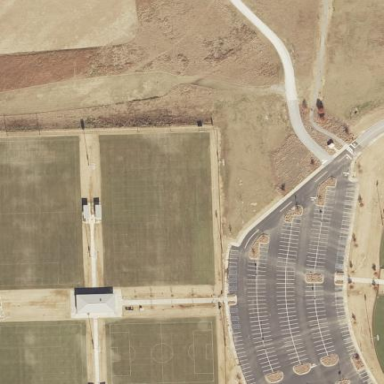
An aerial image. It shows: Soccer pitch designated for leisure and sports activities.